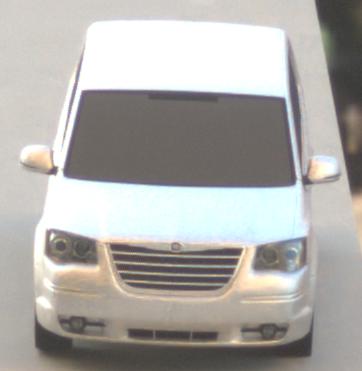
Make: Chrysler
Model: Grand Voyager 3.8
Detailed model: Grand Voyager
Model produced from: 2008/03
Model produced until: 2010/12
Doors: 5
Color: white
Road condition: dry road
Daytime: sunrise or sunset
Contrast: medium contrast